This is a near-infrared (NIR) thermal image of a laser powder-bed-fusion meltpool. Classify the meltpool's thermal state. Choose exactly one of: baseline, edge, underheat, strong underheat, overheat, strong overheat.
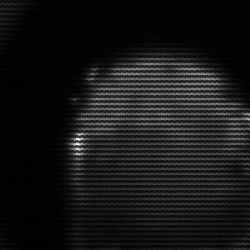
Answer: edge